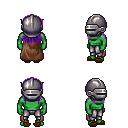
a pixel art fantasy rpg character, male body template, orc, green skin, brown cape, metal pants, purple unkempt hairstyle, metal helm, brown slippers, four views (front, back, left, right), 2x2 character sprite sheet, small pixel art, hard edges, no anti-aliasing